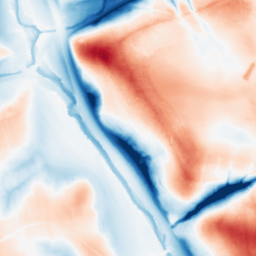
Category: classical
Decomposition family: gaussian_anisotropic
Decomposition parameters: sigma_x: 20
sigma_y: 20
Upsampling method: bilinear
Upsampling parameters: scale: 4
Upsampling scale: 4